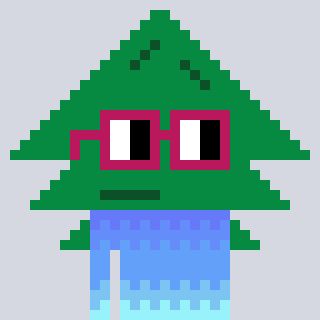
a pixel art character with square dark red glasses, a fir-shaped head and a yellow-colored body on a cool background